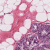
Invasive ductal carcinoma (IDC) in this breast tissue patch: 0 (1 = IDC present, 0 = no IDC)